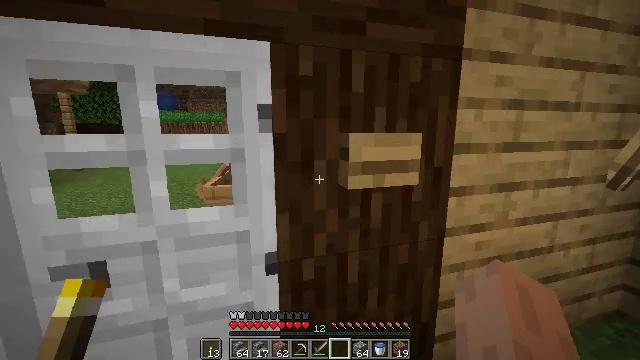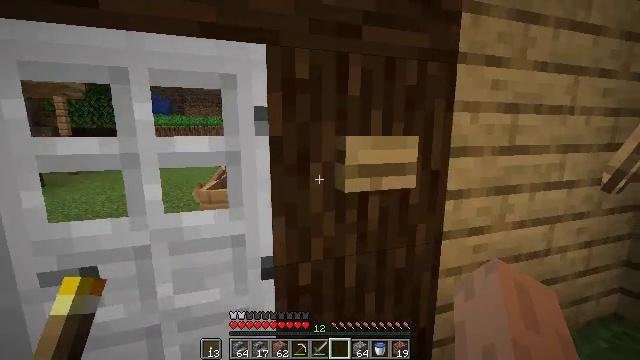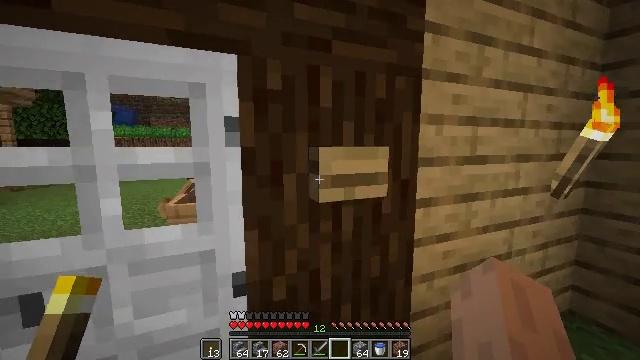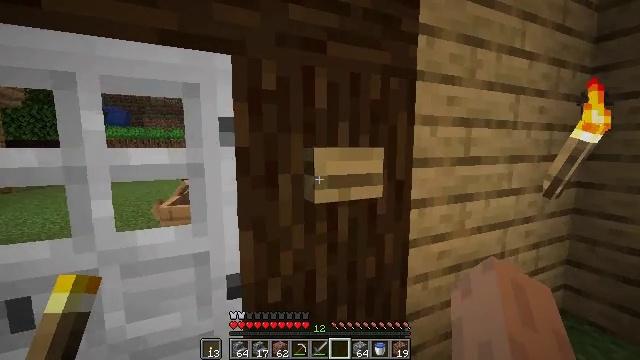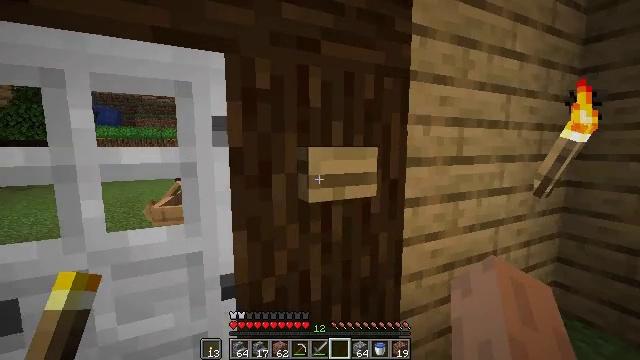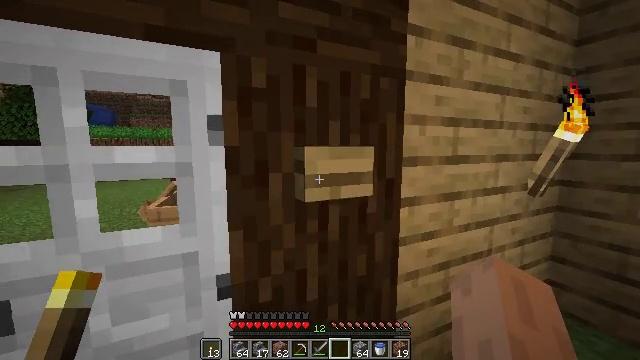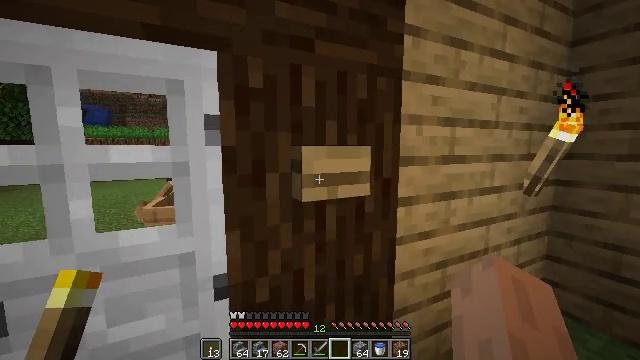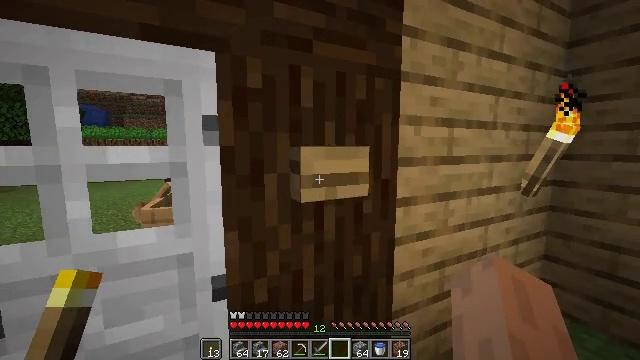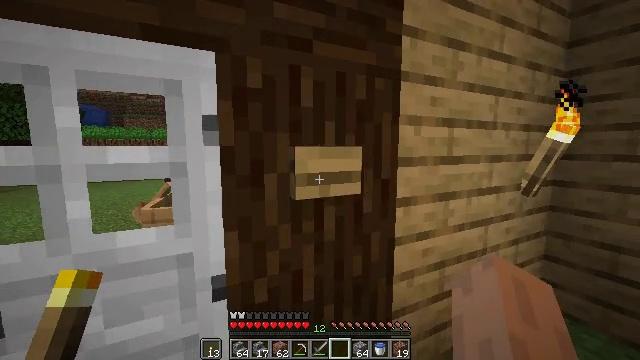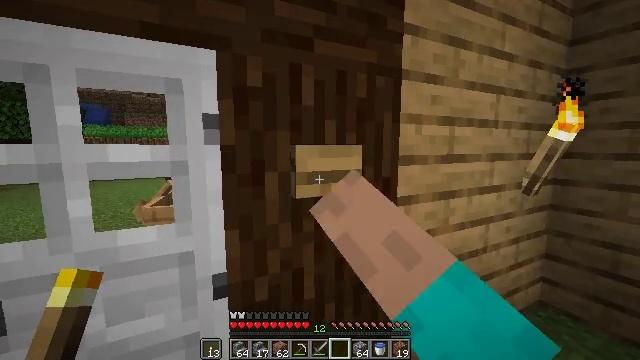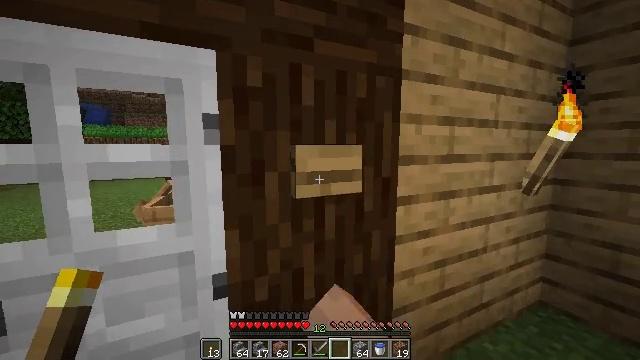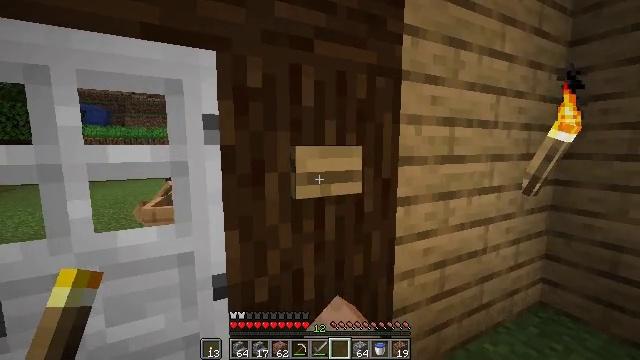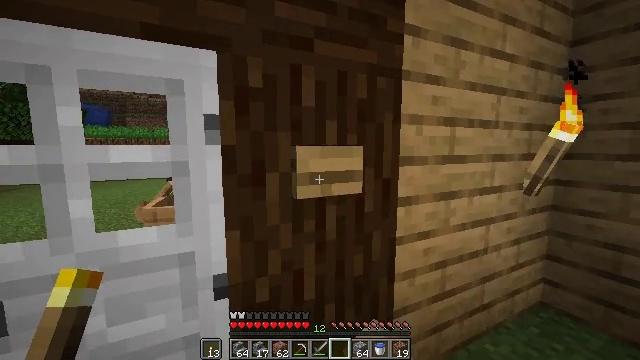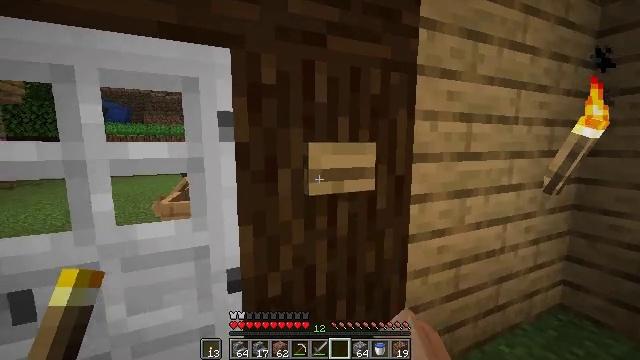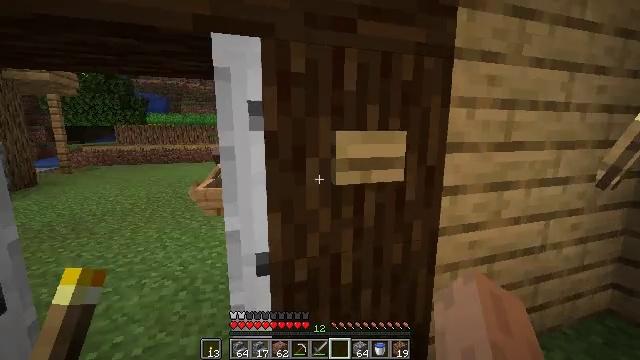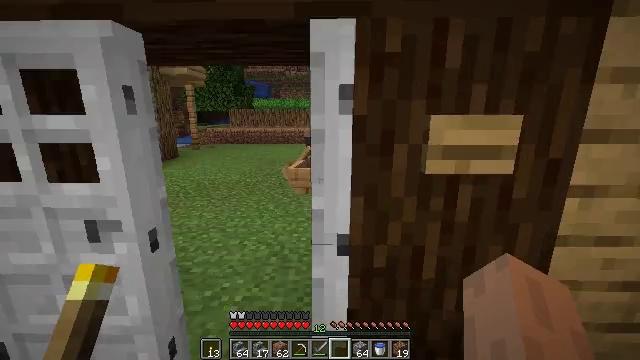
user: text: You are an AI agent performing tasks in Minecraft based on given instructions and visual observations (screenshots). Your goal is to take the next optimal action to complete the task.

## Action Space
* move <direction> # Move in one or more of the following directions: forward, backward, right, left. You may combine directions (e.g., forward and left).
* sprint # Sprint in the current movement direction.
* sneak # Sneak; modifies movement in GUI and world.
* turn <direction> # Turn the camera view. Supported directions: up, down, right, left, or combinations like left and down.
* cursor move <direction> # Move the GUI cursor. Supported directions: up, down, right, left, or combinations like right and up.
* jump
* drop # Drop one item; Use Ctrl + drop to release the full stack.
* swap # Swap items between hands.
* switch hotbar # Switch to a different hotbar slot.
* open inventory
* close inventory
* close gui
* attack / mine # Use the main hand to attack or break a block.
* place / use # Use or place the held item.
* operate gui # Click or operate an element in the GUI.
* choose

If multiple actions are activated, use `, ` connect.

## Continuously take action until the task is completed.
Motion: motion action
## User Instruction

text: Mine the iron door to remove it.
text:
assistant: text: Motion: attack / mine
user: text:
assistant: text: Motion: turn right and up, attack / mine
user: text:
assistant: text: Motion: turn right, attack / mine
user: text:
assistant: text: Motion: turn right, attack / mine
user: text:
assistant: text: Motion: attack / mine
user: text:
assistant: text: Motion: attack / mine
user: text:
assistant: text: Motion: attack / mine
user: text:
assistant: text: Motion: attack / mine and use / place
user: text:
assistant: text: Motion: attack / mine and use / place
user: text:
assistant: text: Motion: attack / mine and use / place
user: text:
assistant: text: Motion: attack / mine
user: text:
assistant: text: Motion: attack / mine
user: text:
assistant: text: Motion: turn left, attack / mine
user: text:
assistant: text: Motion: turn left and down, attack / mine
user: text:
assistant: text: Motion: turn left and down, attack / mine
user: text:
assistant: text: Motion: move forward, turn left, attack / mine
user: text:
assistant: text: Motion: move forward, turn left, attack / mine
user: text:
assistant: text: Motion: move forward, attack / mine
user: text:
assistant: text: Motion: move forward, attack / mine
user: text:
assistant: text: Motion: move forward, attack / mine
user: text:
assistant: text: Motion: move forward, attack / mine
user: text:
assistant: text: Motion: move forward, attack / mine
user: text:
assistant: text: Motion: move forward, turn left, attack / mine
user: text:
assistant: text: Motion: move forward, turn right, attack / mine
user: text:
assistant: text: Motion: move forward, turn right, attack / mine
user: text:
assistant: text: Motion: move forward, turn right and up, attack / mine
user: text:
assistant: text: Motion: move forward, turn right, attack / mine
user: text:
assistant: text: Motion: move forward, attack / mine
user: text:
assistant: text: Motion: move forward, attack / mine
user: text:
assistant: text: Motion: move forward, attack / mine